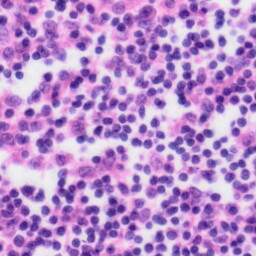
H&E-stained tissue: Tonsil